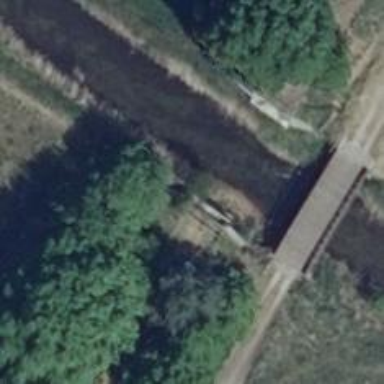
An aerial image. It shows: There is bridge in the image.